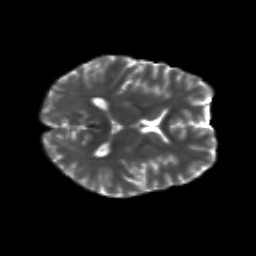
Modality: T2w
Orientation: axial
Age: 33
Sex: female
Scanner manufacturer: siemens
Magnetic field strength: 3 T
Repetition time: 8.8 s
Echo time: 0.085 s